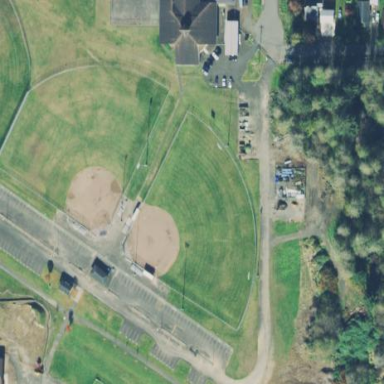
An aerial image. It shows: Softball pitch designated for baseball sports.